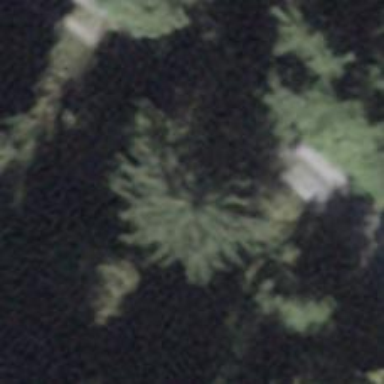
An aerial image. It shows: Bench.